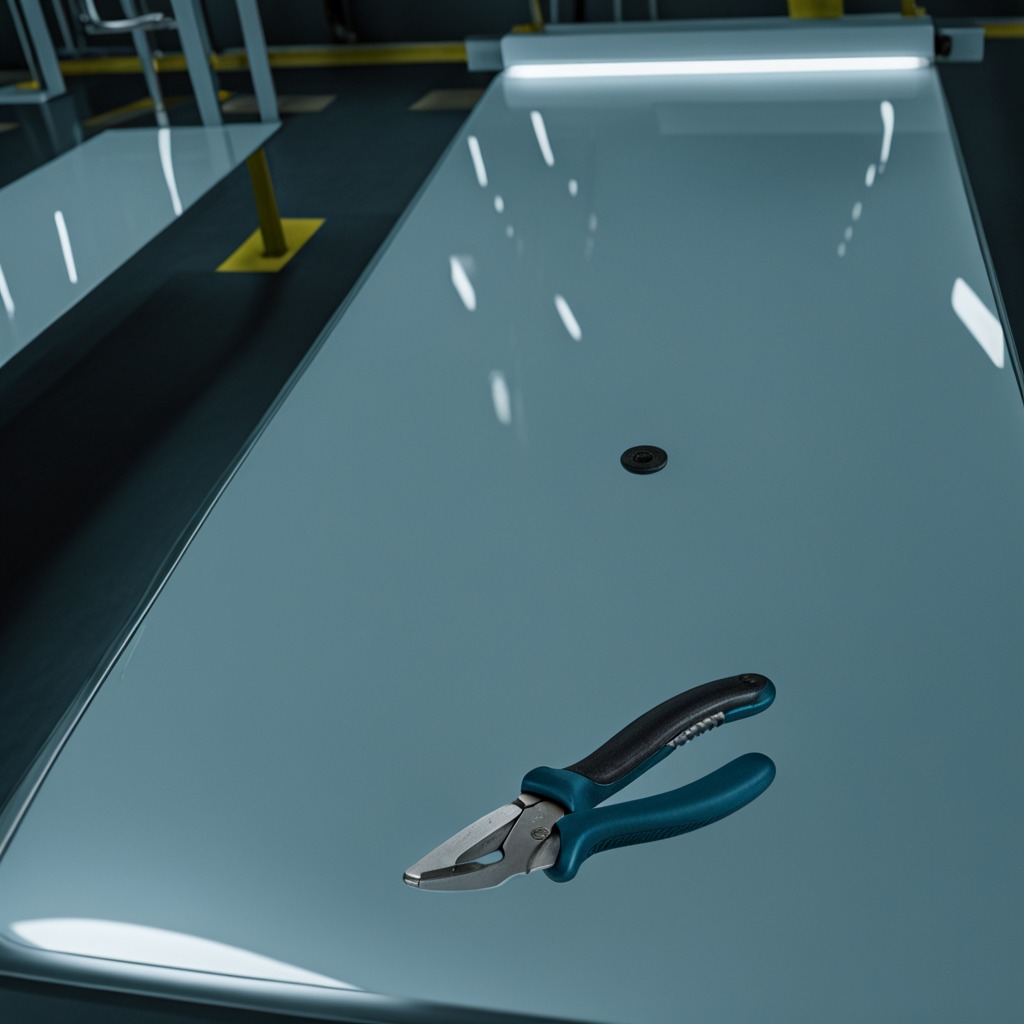
A plier is lying on the table.